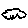
Label: cloud